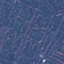
Land use / land cover: Residential